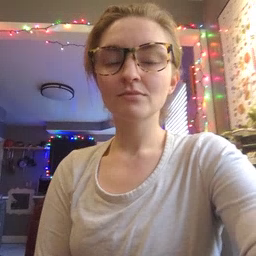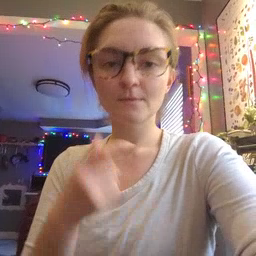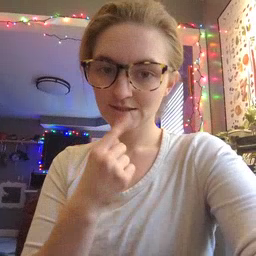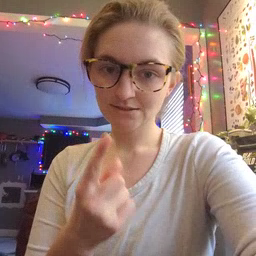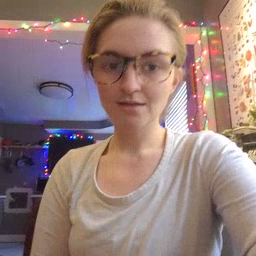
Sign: say